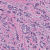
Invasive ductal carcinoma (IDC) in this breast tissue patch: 1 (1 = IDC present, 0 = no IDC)